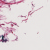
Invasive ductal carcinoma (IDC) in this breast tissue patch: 0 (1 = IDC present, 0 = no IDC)